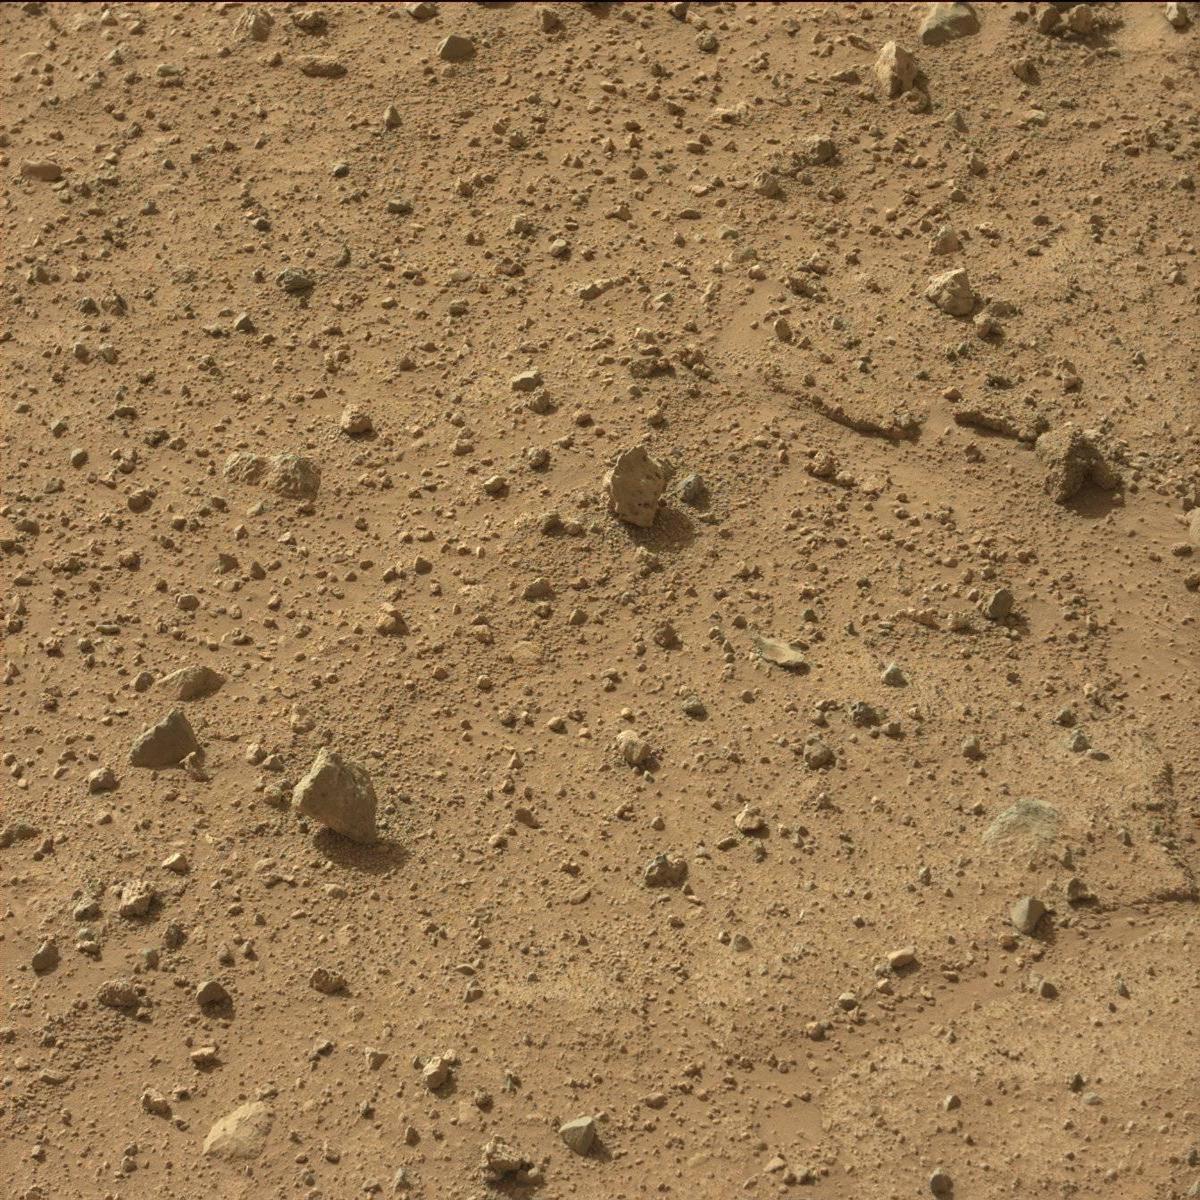
Terrain classes present: Bedrock, Rock, Sand / Soil